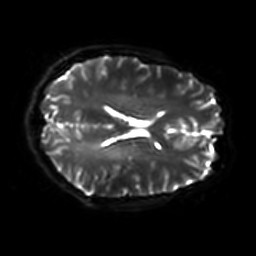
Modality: DWI
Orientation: axial
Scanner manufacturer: philips
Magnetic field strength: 7 T
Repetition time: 9.612 s
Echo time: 0.073 s